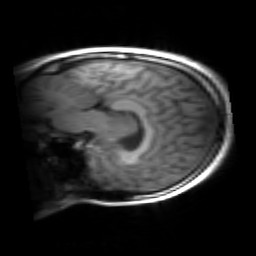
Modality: inplaneT1
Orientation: sagittal
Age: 20
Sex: female
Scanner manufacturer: siemens
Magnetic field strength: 3 T
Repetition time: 1.2 s
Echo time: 0.00251 s